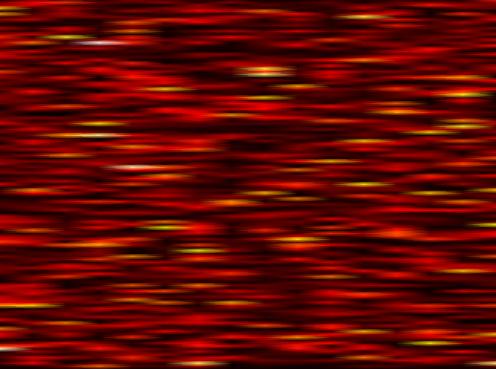
Label: FBMC